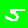
Digit: 5